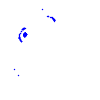
Particle: kaon